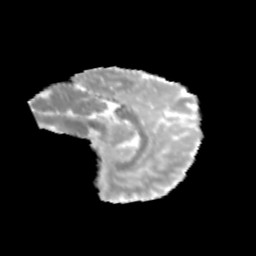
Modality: MD
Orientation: sagittal
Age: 9
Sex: male
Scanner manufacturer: siemens
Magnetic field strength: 3 T
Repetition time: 3.8 s
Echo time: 0.07 s